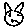
Label: cat